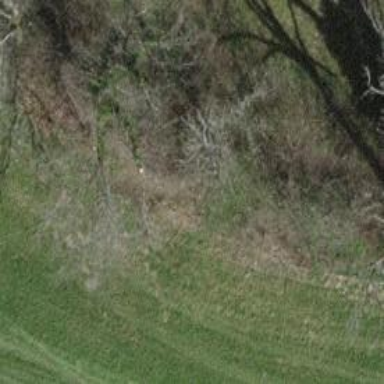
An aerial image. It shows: Row of deciduous trees with mixed leaves.